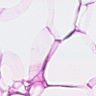
Metastatic tissue present: no